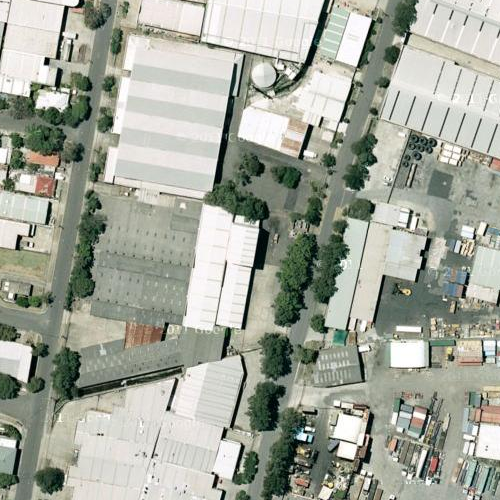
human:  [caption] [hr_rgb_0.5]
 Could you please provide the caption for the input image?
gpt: Many white houses arranged densely in the industrial area while a lawn beside .

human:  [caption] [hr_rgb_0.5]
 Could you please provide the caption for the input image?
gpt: There are many white buildings arranged densely in the industrial area with a lawn beside .

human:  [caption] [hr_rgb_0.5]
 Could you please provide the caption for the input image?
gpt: There is a lawn with a industrial area beside .

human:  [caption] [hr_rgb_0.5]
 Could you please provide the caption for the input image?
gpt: An industrial area with many white buildings densely arranged while a lawn beside .

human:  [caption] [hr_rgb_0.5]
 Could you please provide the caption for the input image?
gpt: An industrial area with many white buildings densely arranged while a lawn beside .